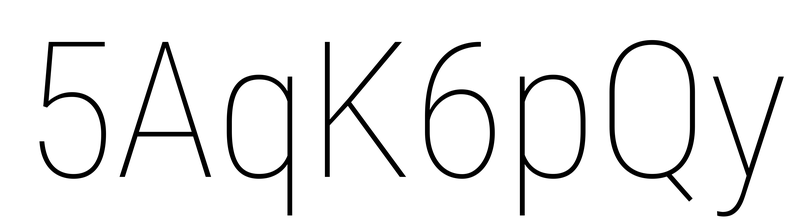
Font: Roboto_Condensed_Thin